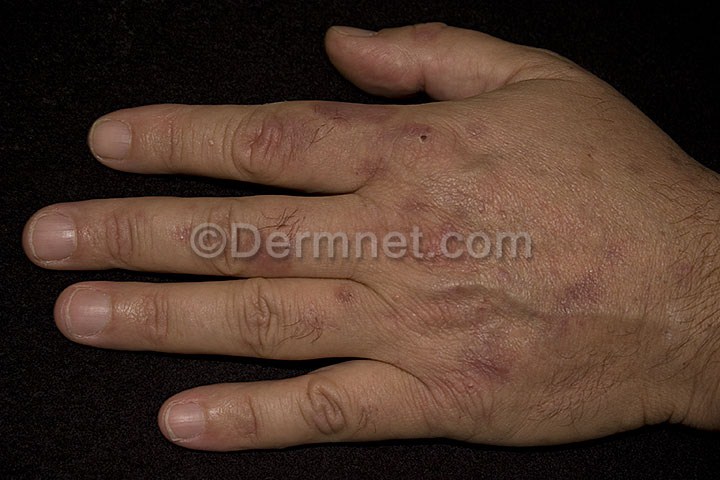
Disease: Light Diseases and Disorders of Pigmentation